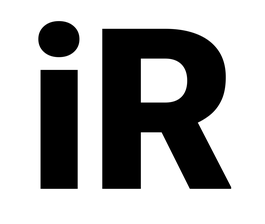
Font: Roboto_Black